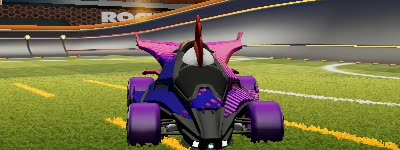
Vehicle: aftershock